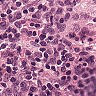
Metastatic tissue present: no